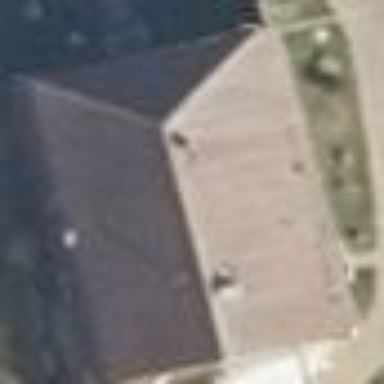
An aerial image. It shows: Charming house with half-hipped roof made of roof tiles.